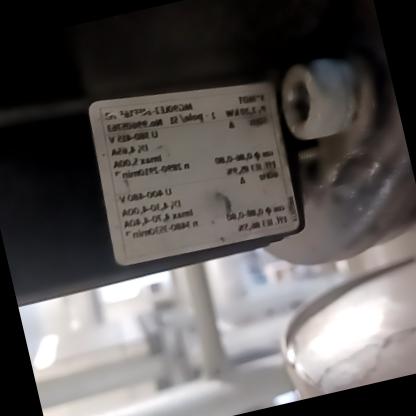
Klasa: tabliczka-znamionowa